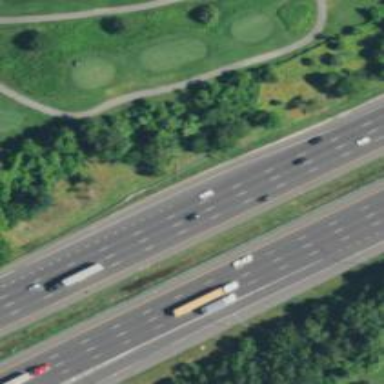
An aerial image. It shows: Motorway junction.